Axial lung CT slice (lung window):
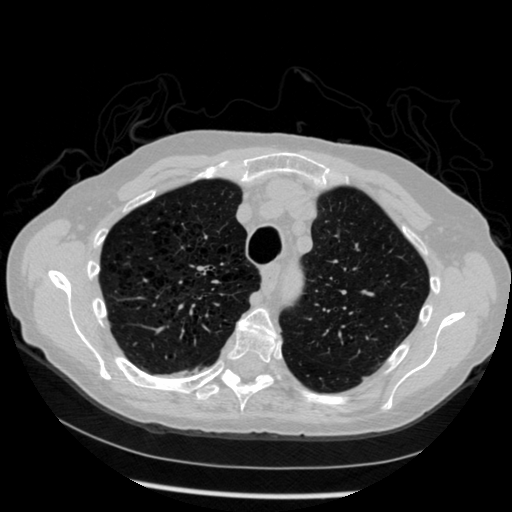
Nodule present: no